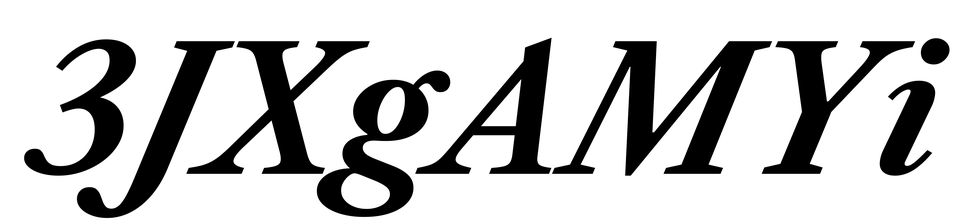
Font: LibreCaslonText-Italic_Bold_Italic